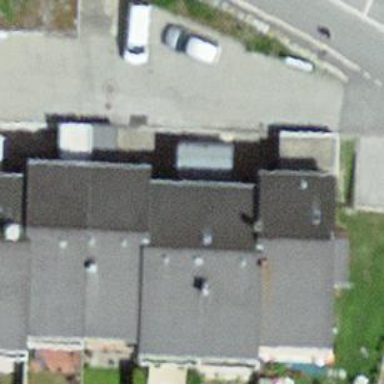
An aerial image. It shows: Semi-detached house.